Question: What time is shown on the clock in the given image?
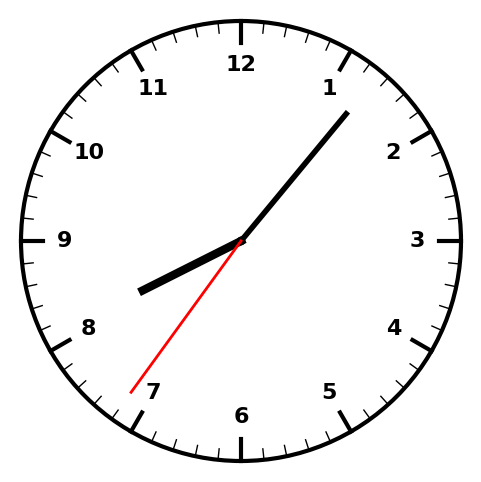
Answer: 08:06:36